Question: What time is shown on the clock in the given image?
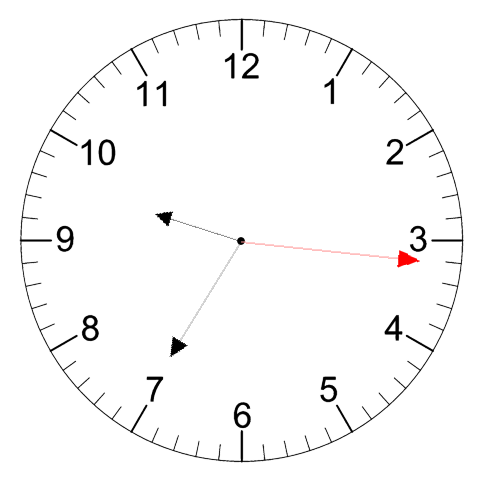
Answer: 09:35:16